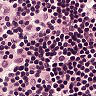
Metastatic tissue present: no